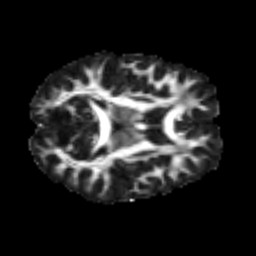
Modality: FA
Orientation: axial
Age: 24
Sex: male
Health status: healthy
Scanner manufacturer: siemens
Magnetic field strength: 3 T
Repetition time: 3.6 s
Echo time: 0.092 s